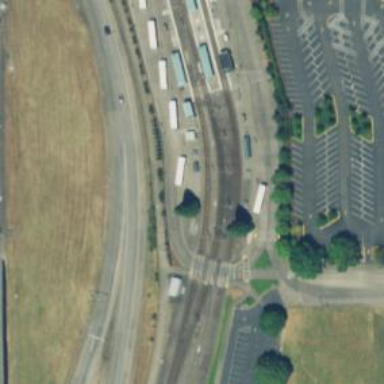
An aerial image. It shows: Busway road.